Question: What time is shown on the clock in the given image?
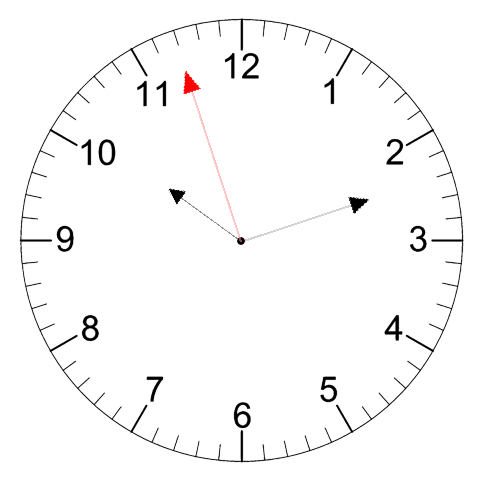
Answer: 10:11:57